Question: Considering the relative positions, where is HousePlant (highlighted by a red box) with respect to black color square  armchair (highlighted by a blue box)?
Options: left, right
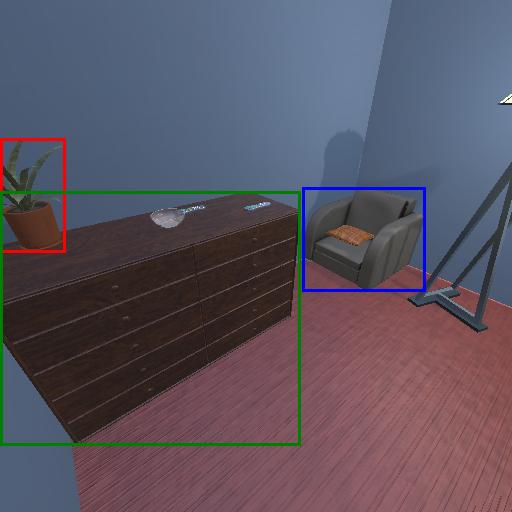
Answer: left